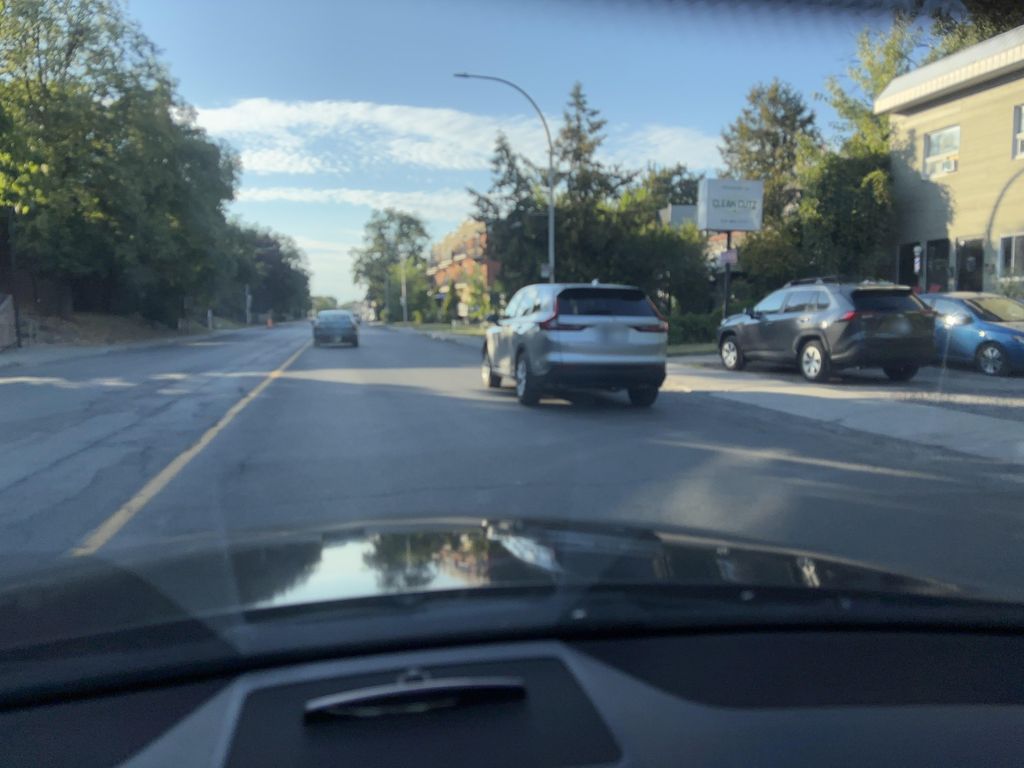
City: montreal